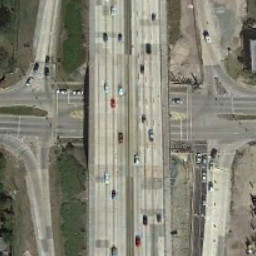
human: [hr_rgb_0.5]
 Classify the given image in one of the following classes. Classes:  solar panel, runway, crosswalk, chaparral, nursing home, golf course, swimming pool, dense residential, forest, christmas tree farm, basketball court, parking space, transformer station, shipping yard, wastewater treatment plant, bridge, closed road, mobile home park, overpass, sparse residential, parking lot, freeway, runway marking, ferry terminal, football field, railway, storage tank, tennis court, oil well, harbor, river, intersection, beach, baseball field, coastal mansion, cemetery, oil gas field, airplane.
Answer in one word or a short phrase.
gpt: overpass